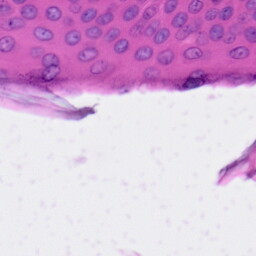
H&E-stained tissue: Skin